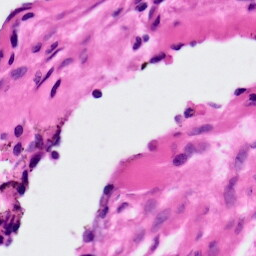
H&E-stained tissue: Ovarian